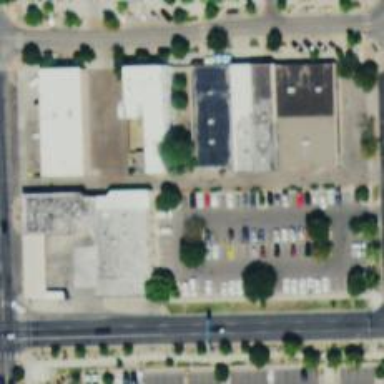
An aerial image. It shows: Parking space.